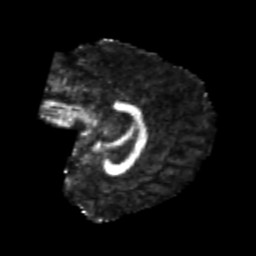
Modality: FA
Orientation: sagittal
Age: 22
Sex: female
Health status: healthy
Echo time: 0.074 s